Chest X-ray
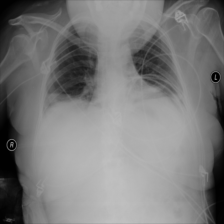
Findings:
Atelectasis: negative
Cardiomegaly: negative
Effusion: negative
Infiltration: positive
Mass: negative
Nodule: negative
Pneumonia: negative
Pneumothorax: negative
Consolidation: negative
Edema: negative
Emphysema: negative
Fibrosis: negative
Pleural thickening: negative
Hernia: negative